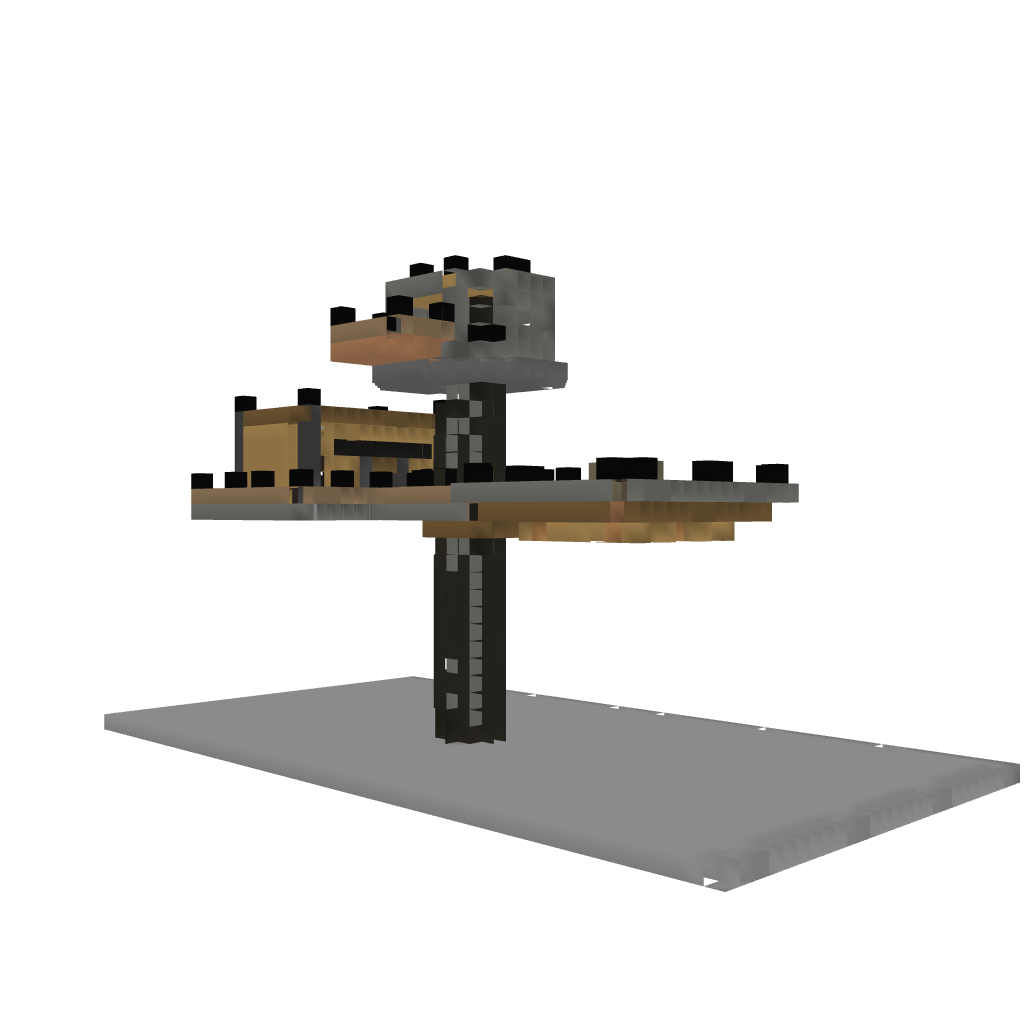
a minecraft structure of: Tree House